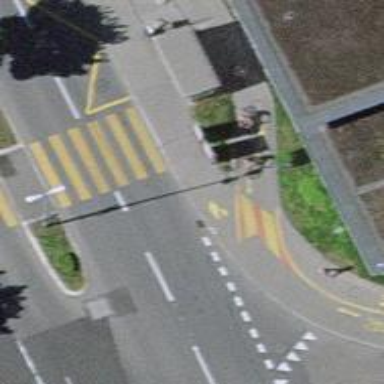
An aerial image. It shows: Sidewalk.